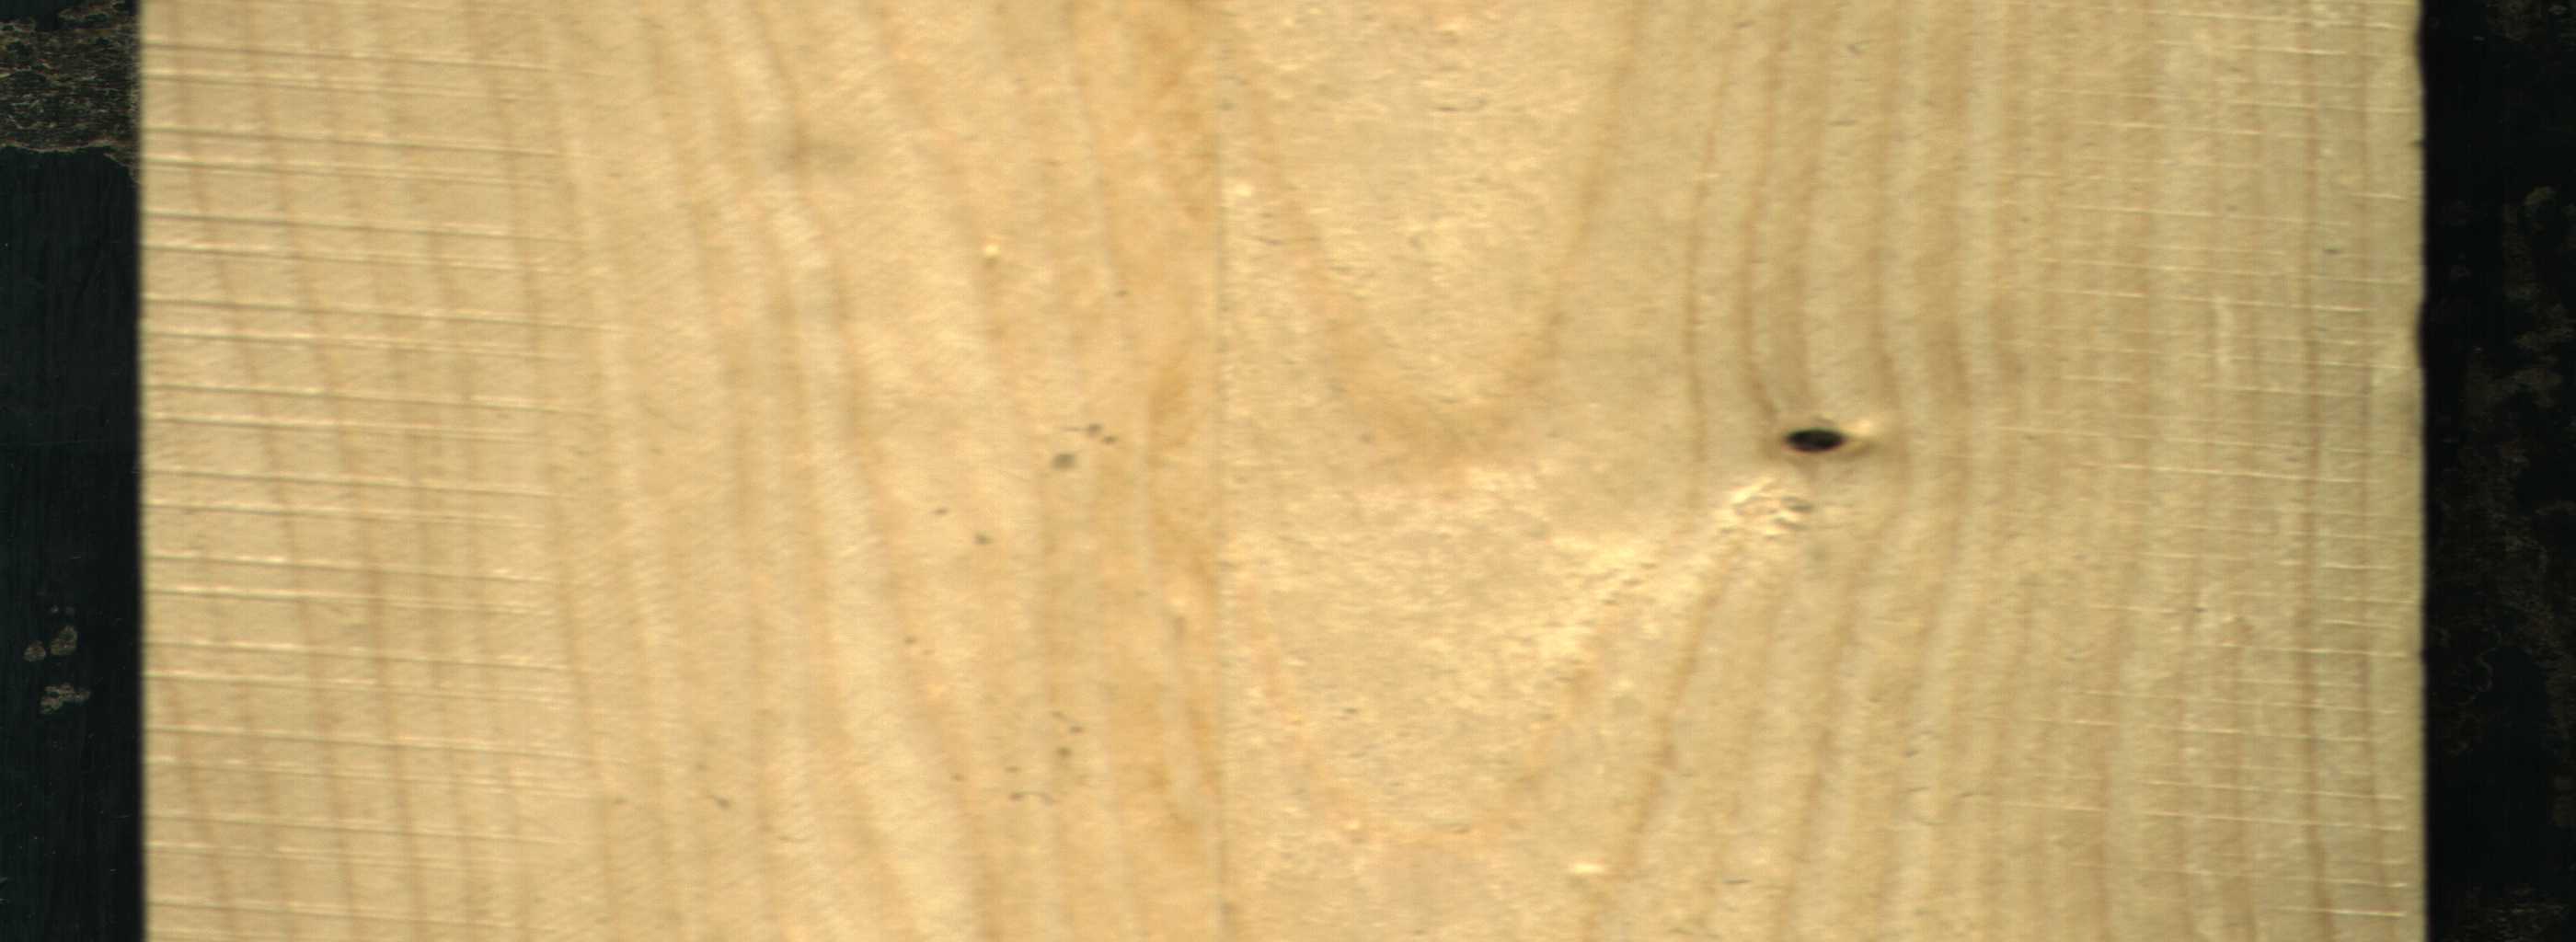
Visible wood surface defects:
Dead_Knot
Dead_Knot